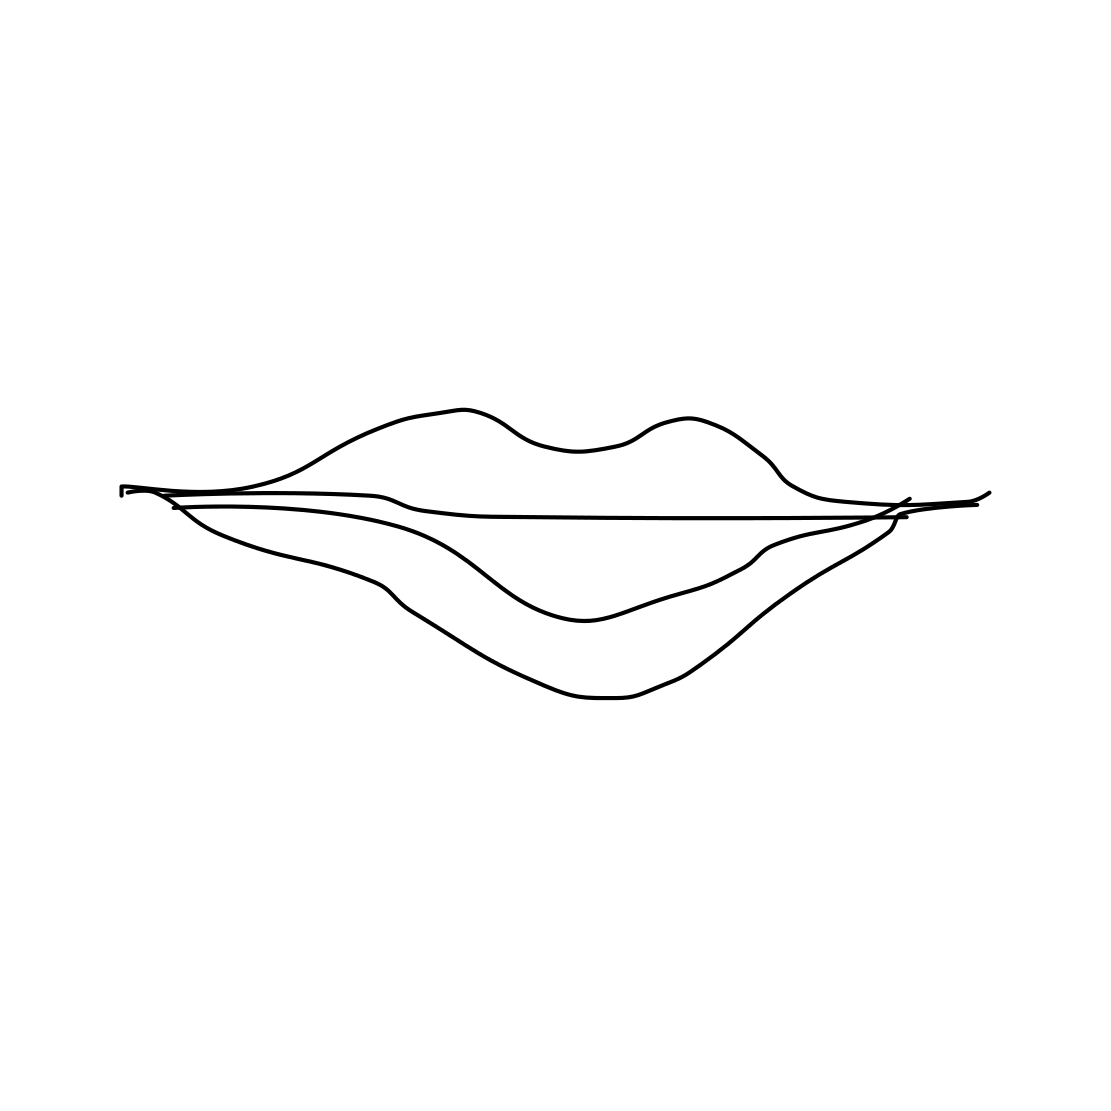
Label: mouth